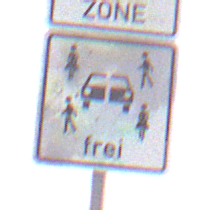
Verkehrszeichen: CarsharingfahrzeugeFrei
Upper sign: BeginnEingeschraenktesHalteverbotZone
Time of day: SunriseSunset
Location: Outdoor (Nature)
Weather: PartlyCloudy
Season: NotSpecified
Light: Natural